Field crop: maize
Growth stage: 2
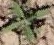
Species: atriplex